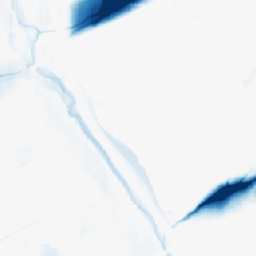
Category: morphological
Decomposition family: morphological_ellipse
Decomposition parameters: operation: closing
width: 50
height: 5
Upsampling method: nearest
Upsampling parameters: scale: 4
Upsampling scale: 4